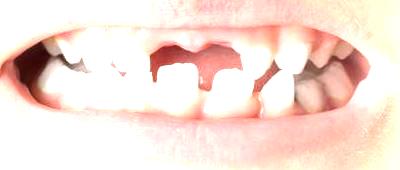
Condition: hypodontia